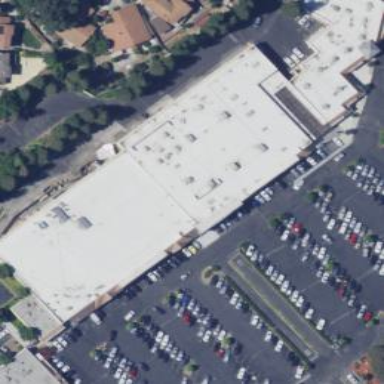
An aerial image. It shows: Fitness center located in leisure land.